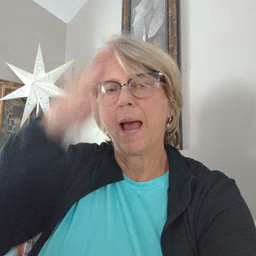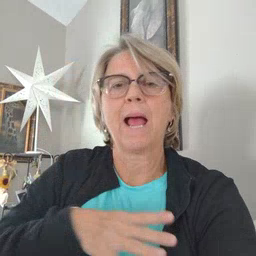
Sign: man